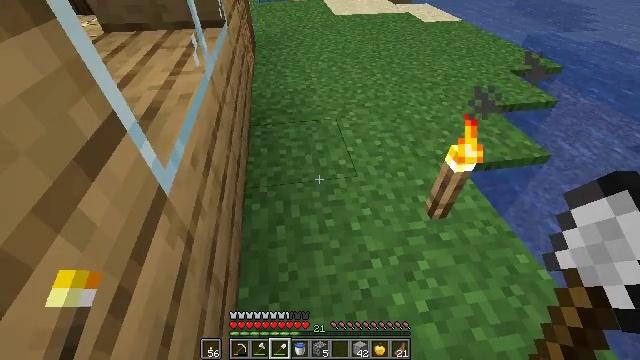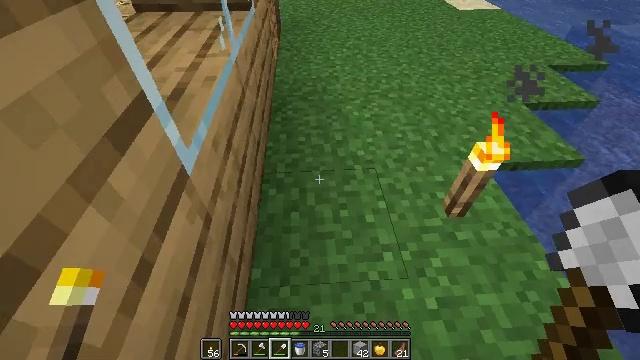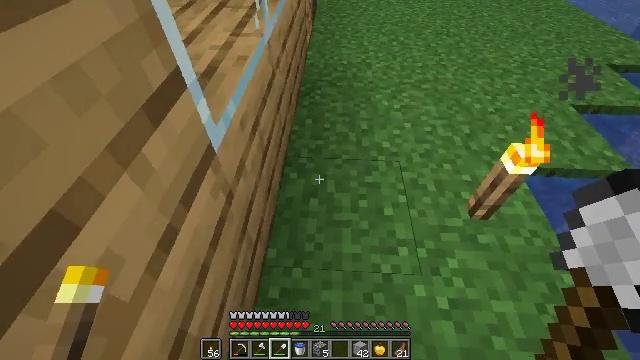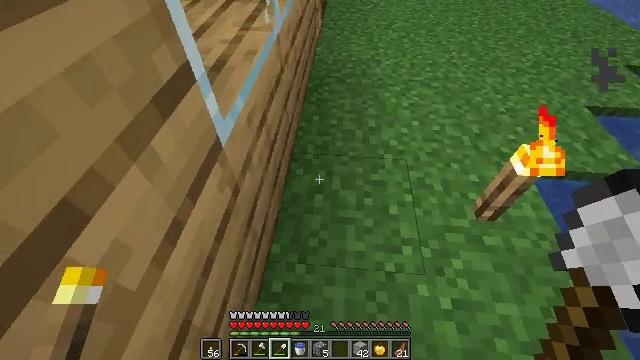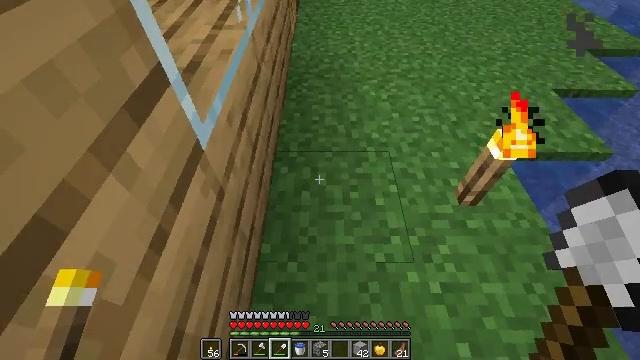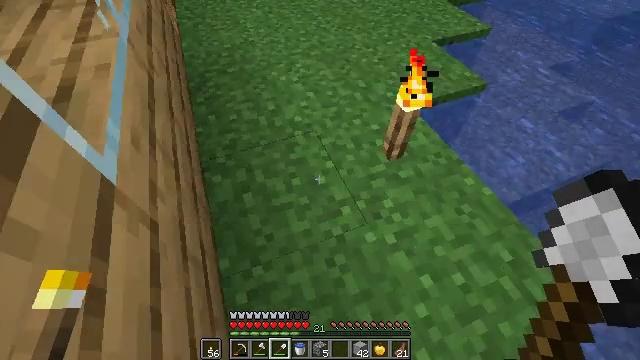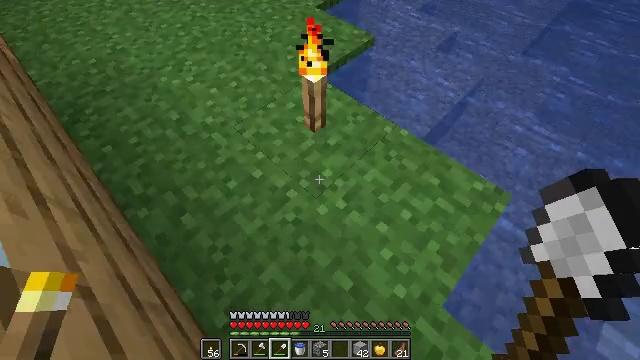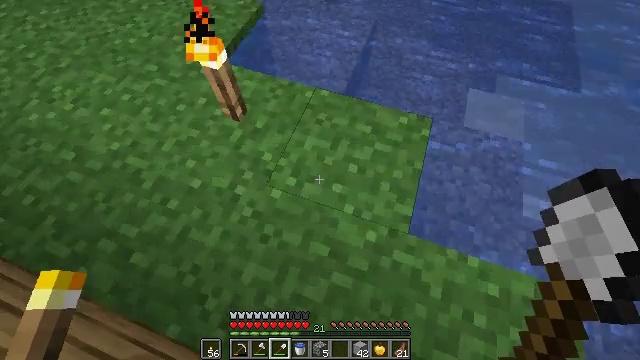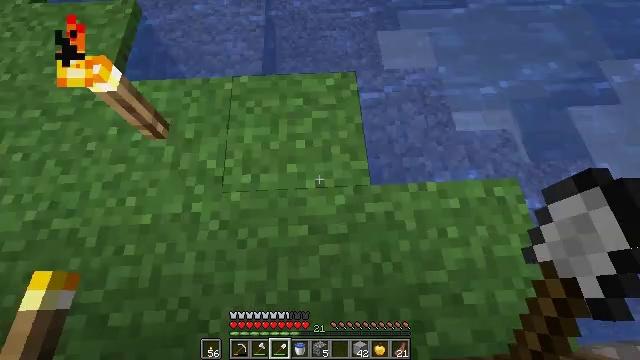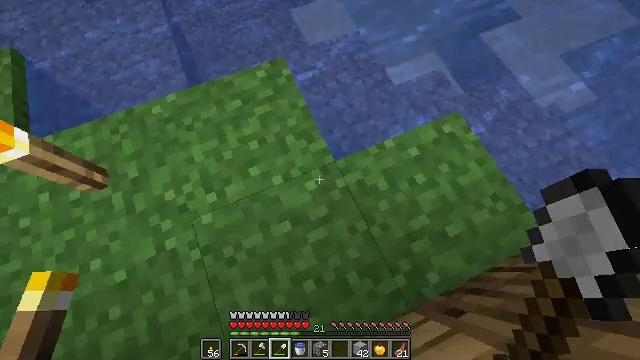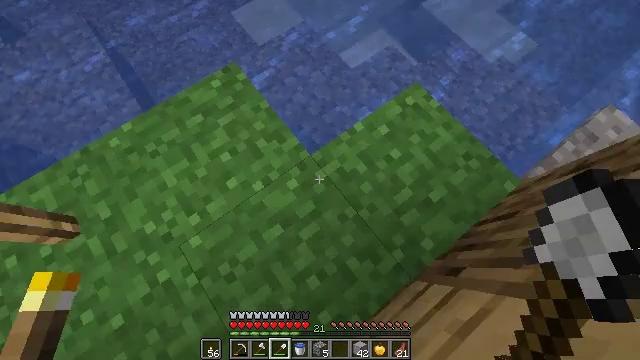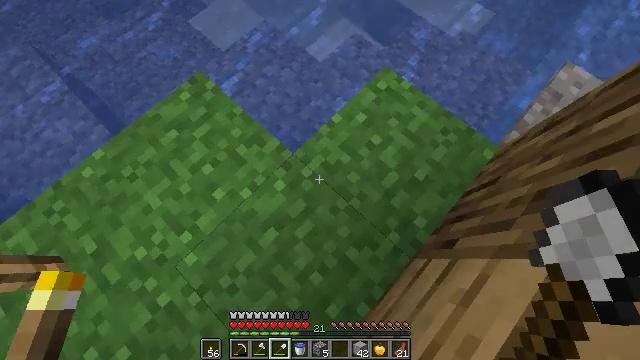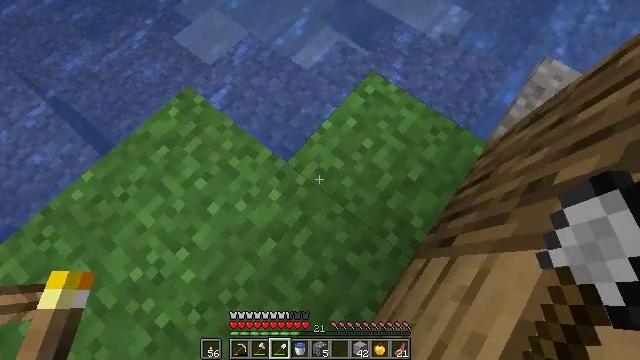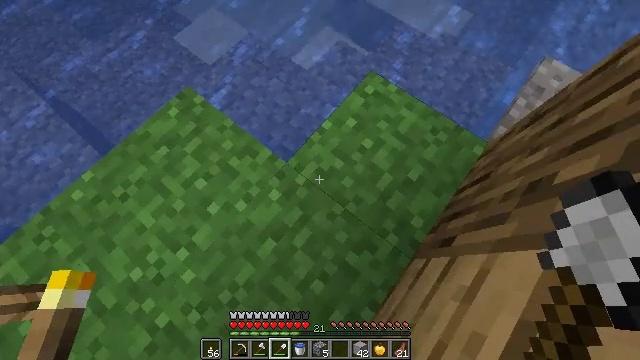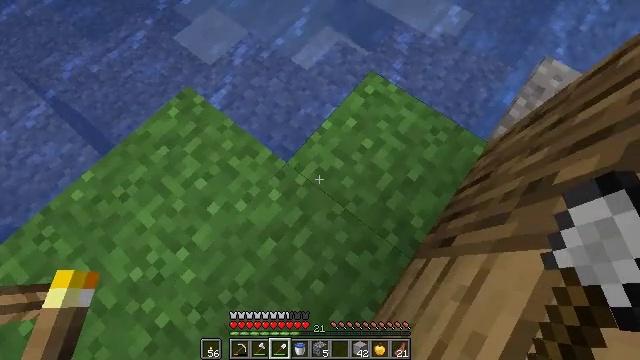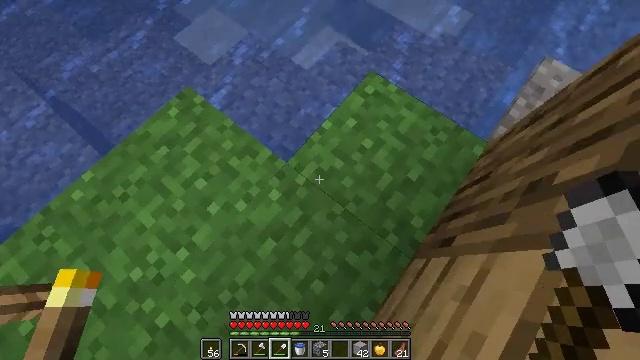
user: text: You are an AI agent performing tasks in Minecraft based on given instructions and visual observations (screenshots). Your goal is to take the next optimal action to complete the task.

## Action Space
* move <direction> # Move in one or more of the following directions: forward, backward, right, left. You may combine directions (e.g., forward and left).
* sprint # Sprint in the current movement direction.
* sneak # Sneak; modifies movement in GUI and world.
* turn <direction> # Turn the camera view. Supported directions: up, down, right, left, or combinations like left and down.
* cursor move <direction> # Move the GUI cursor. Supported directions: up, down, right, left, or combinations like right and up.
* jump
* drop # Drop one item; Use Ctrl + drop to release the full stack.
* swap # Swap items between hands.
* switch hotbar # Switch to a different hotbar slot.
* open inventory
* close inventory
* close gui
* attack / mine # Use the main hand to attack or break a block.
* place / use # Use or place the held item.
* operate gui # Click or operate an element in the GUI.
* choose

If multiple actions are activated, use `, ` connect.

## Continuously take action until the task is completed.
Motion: motion action
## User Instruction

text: Break the torch to collect it.
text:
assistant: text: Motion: turn left and down
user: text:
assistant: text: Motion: turn left and down
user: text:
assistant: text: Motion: turn left
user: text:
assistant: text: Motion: turn right
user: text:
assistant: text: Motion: turn right and down
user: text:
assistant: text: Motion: turn right and down
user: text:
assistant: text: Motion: turn right and down
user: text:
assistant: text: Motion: turn right and down
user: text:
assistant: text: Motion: turn right and down
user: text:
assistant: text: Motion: turn right and down
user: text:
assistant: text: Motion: turn right
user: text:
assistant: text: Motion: turn right and up
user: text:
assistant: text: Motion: no_op
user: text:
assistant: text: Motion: no_op
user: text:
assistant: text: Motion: no_op
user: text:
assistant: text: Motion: turn left
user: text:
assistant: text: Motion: turn left
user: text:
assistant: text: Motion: turn right
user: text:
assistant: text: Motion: turn right and up
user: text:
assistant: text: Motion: turn right
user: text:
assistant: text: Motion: turn right
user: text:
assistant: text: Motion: turn right
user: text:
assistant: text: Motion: turn right
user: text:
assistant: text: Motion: turn right
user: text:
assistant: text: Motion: move left, turn right
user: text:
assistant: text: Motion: move left, turn right
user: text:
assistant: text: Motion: move left
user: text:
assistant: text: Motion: move left, turn right
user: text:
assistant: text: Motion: turn right
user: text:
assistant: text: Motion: turn right